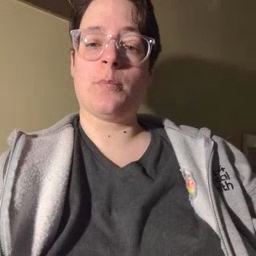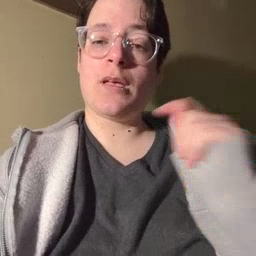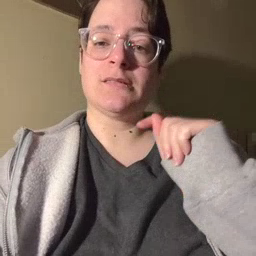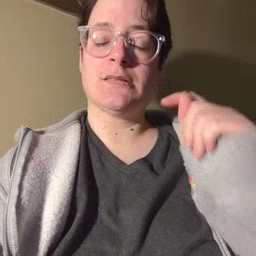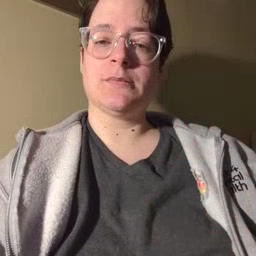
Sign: potty